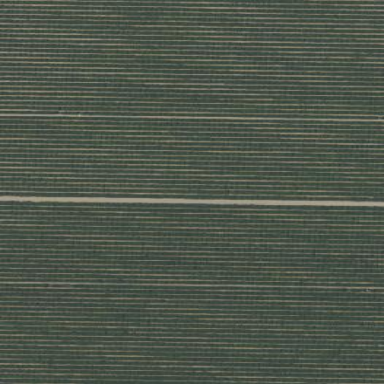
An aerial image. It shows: Orange orchard with rows of vibrant orange trees.